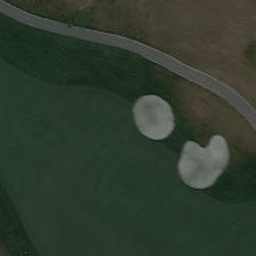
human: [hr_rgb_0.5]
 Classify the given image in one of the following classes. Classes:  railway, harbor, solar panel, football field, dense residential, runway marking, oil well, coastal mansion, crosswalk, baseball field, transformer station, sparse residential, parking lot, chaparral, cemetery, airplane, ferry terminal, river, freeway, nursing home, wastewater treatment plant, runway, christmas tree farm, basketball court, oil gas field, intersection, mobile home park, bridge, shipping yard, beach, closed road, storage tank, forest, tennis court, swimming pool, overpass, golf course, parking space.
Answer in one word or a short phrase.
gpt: golf course